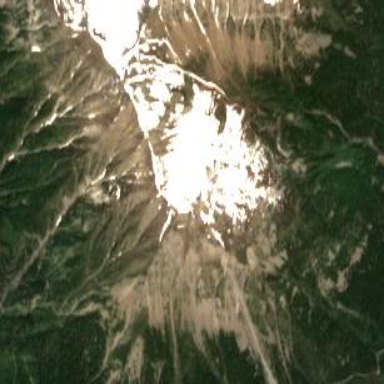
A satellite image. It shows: Majestic peak in the wilderness.